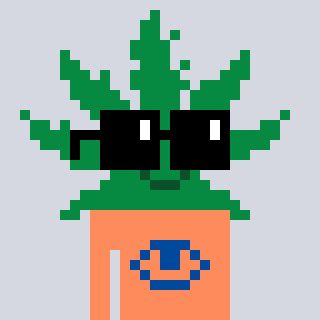
a pixel art character with square black sunglasses, a weed-shaped head and a peachy-colored body on a cool background